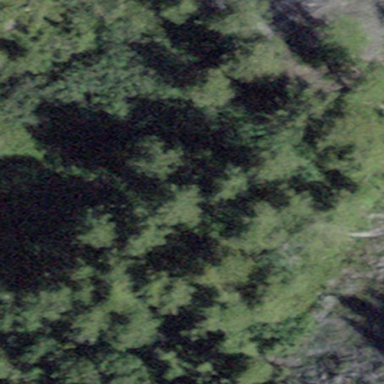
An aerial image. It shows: Forest area.